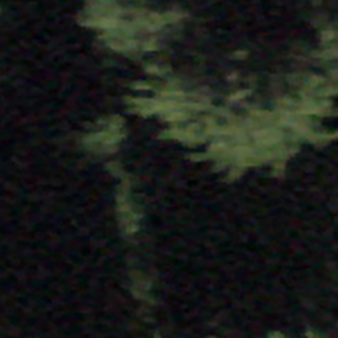
Label: other